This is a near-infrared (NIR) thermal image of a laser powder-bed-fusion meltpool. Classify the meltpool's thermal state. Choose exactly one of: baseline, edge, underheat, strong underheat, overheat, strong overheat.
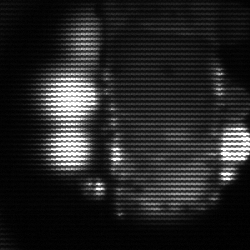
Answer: strong underheat